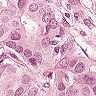
Metastatic tissue present: yes